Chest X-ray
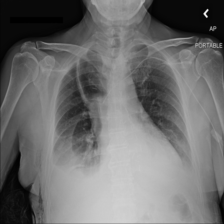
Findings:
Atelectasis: negative
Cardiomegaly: negative
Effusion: negative
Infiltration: negative
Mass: negative
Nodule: negative
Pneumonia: negative
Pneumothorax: negative
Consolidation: negative
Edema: negative
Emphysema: negative
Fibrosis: negative
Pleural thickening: negative
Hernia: negative